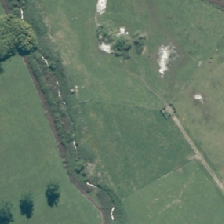
Land cover: shortrotation_cropland